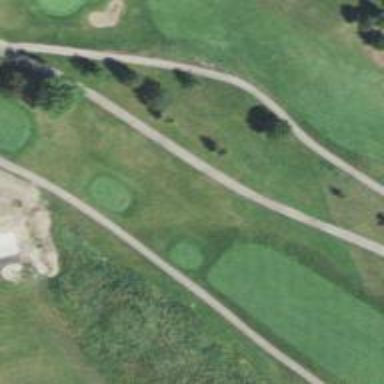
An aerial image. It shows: Service road designated as golf cart path.